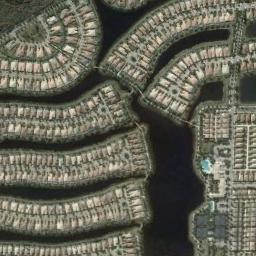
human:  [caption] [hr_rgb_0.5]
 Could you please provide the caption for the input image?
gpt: There is a winding road to the left of the residential area .

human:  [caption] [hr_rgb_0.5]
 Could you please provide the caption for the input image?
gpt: The dense residential is next to the water .

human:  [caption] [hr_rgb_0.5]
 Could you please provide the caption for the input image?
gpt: There are many roads and densely arranged houses and trees of different shapes and shapes in the island-like settlements surrounded by the lake .

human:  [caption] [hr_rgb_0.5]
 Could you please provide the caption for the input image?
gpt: A dense residential area has lots of houses arranged neatly and one of houses has a pool .

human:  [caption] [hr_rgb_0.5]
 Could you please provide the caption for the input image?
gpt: There are many white buildings arranged neatly on dense residential area .